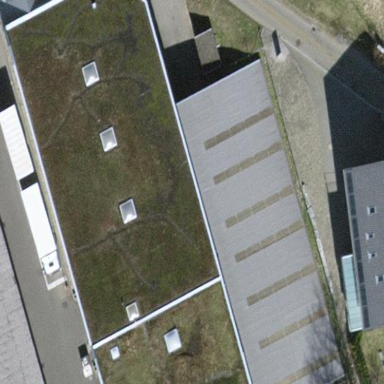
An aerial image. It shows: Retail building.